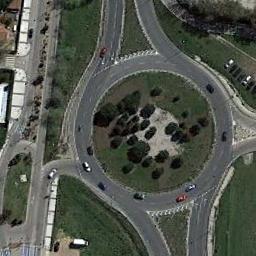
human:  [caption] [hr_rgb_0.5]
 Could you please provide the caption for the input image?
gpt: There are several moving vehicles on the road at the roundabout  There are many buildings and some trees and a large lawn around the roundabout  Many cars are parked in the open space beside the roundabout .

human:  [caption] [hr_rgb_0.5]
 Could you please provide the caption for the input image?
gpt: The roundabout with four exits and entrances is in the lawn and some trees are in the middle of the roundabout .

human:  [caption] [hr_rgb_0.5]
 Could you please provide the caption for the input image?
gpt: The roundabout is on the grass next to trees .

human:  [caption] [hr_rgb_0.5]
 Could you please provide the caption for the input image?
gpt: There are some cars at the roundabout .

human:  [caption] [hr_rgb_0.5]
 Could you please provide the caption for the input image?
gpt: There are some green lawns around the roundabout .